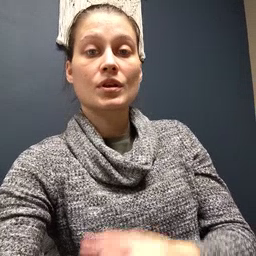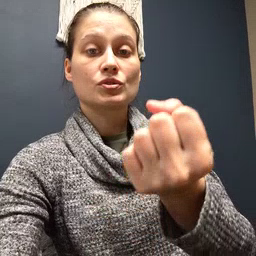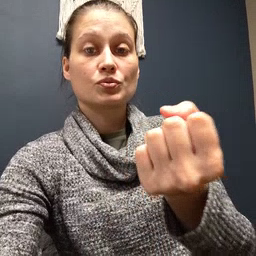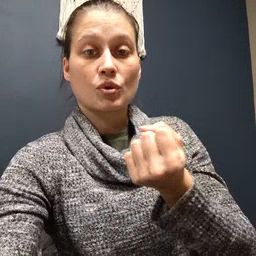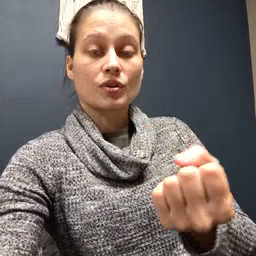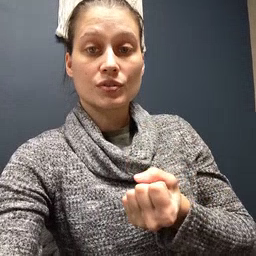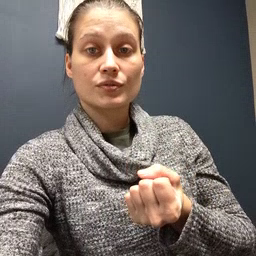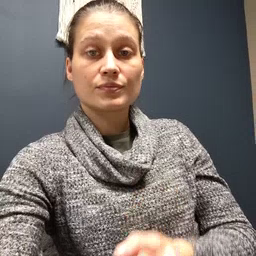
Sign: drawer